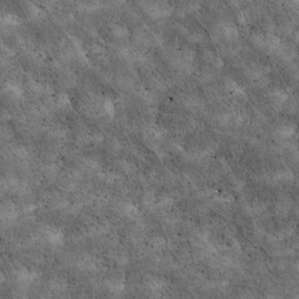
Label: non_frost